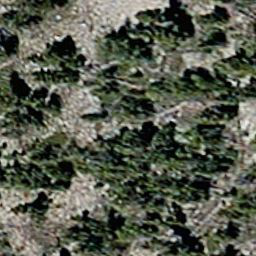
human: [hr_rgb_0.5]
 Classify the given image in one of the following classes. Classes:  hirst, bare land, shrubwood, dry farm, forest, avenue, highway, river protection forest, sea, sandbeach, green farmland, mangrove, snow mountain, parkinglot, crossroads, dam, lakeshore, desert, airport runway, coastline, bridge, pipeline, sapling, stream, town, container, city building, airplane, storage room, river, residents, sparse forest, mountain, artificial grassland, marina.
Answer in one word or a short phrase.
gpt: sparse forest